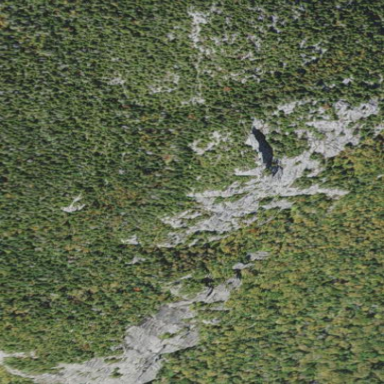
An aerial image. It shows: Landscape of bare rock.